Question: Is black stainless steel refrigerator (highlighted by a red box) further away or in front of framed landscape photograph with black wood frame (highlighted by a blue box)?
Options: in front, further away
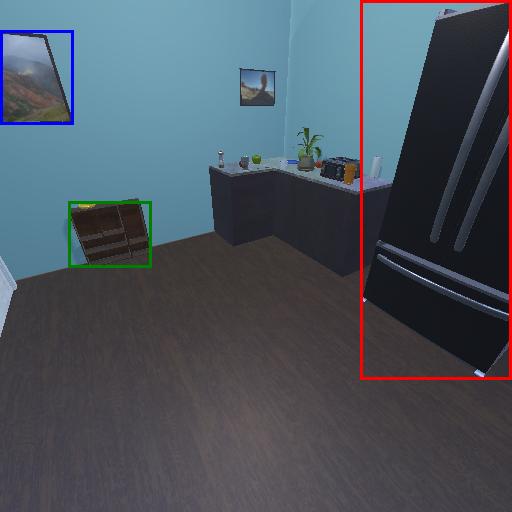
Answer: in front